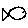
Label: fish